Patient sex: F
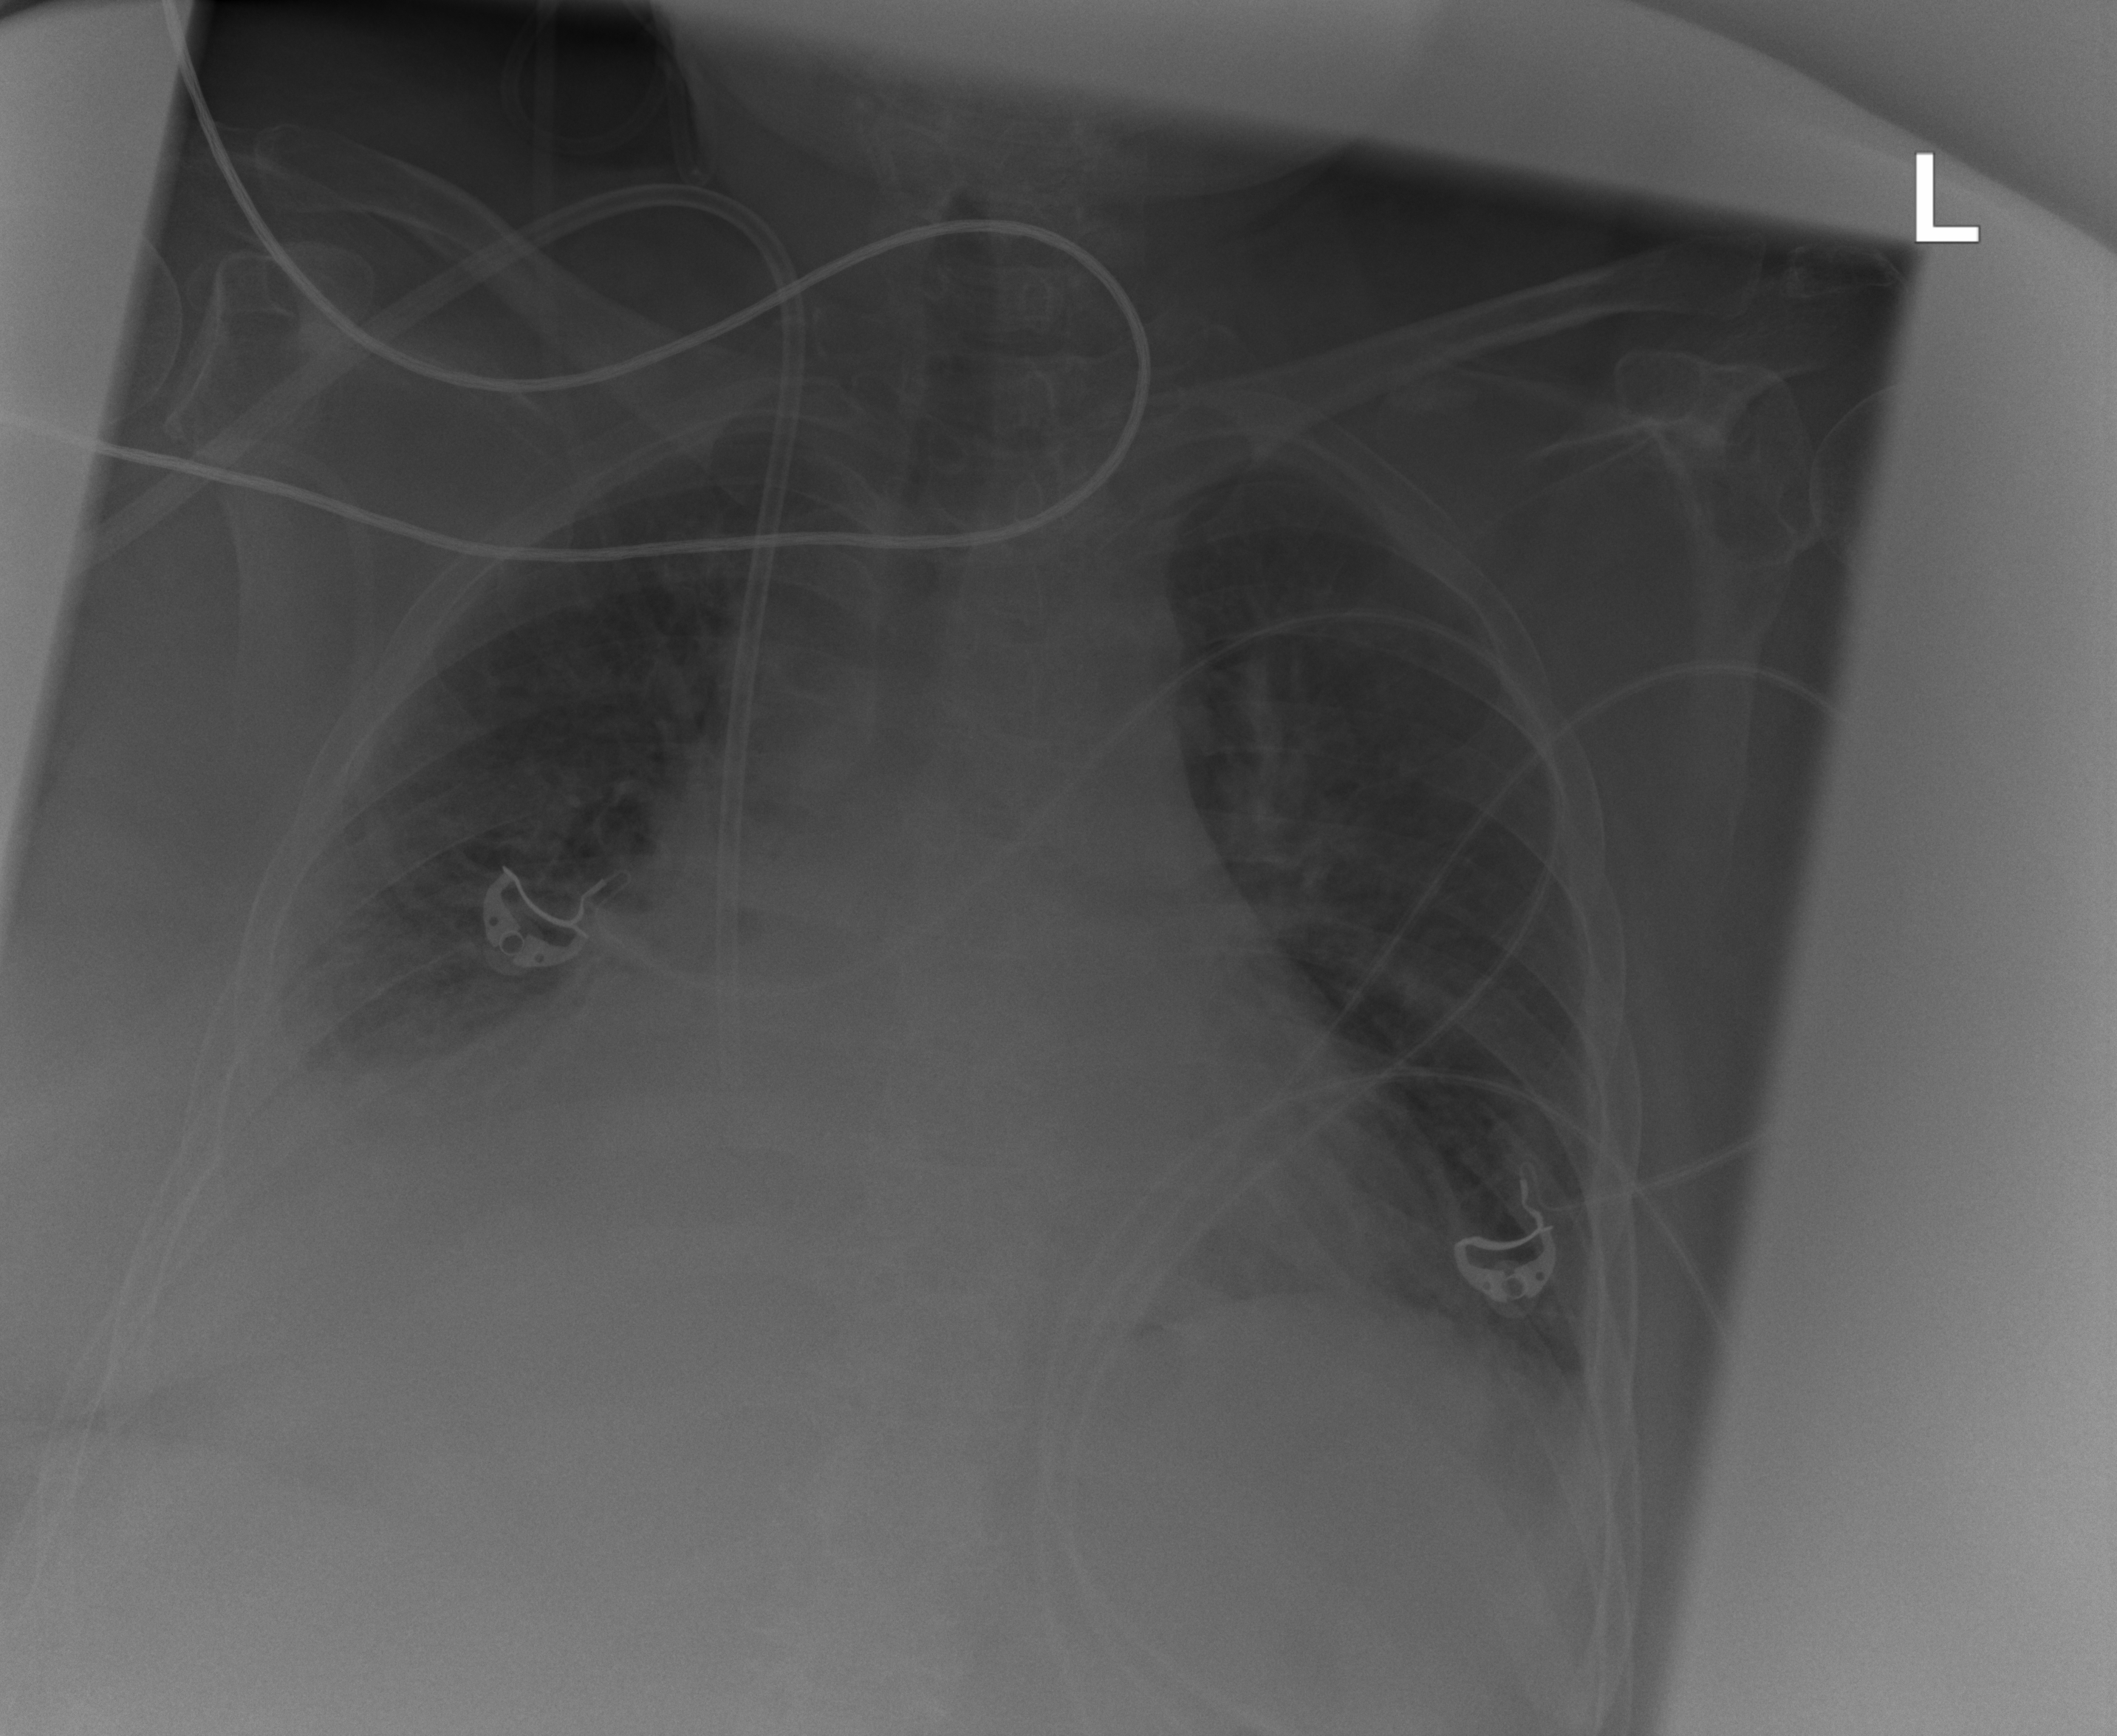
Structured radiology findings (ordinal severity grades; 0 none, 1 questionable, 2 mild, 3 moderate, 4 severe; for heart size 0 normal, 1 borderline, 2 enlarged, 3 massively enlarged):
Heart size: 2
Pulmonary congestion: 1
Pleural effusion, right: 2
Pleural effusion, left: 0
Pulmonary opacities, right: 2
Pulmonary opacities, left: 0
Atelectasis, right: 2
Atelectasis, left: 1